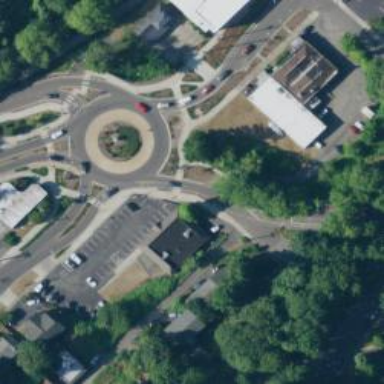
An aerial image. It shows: Secondary road with asphalt surface leading to roundabout.